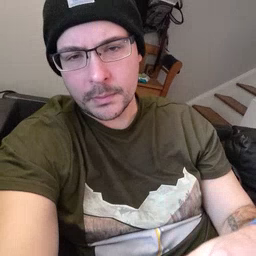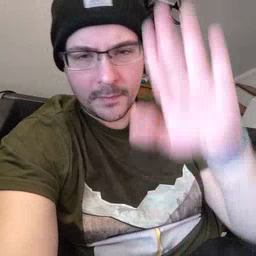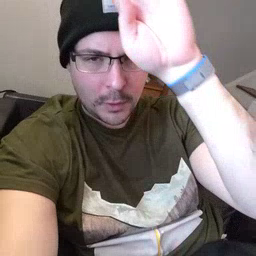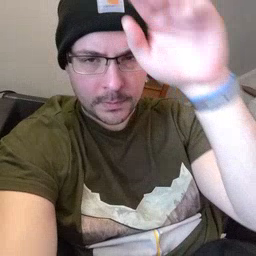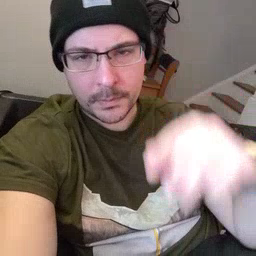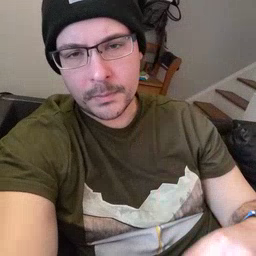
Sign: fireman